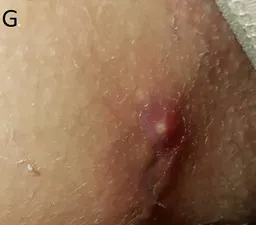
2 Initial Hurley 2 lesion of case report 2 (G).
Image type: medical_photograph (skin_photograph)